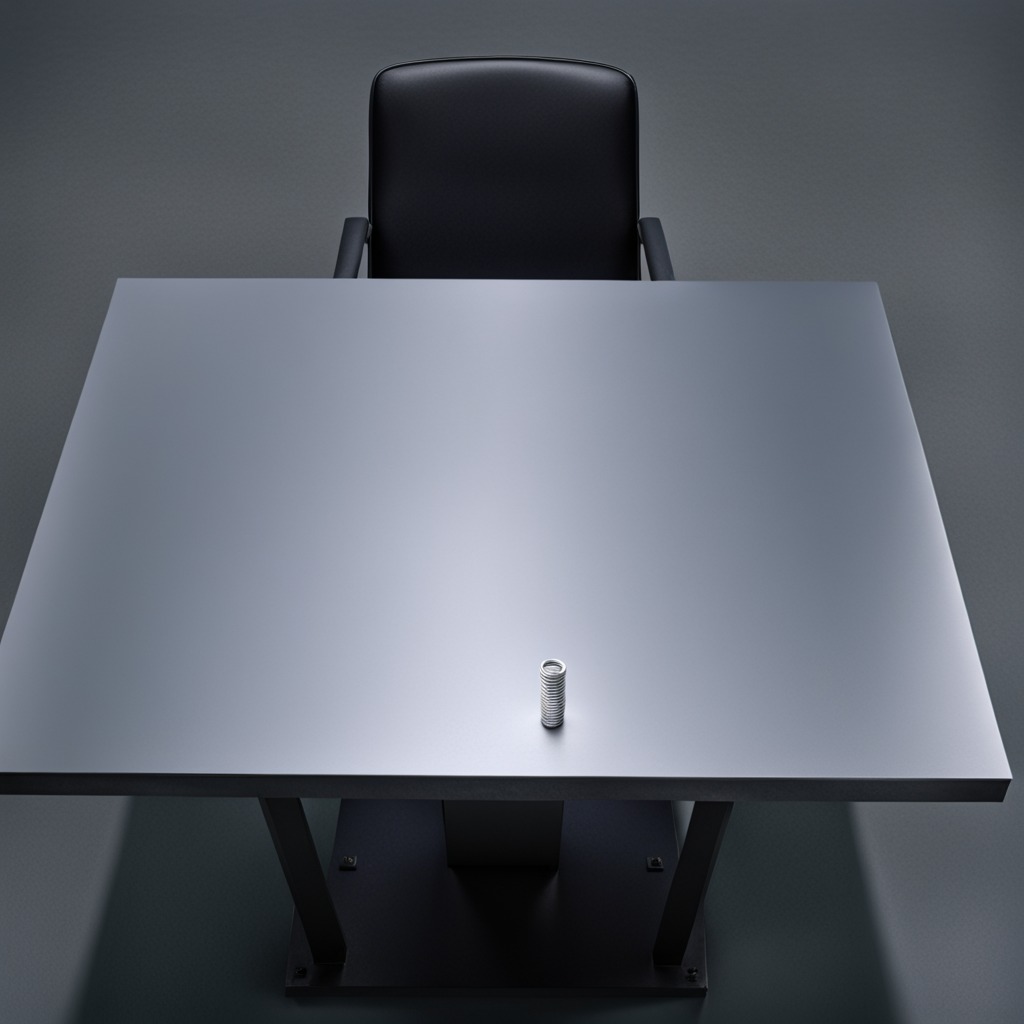
A coiled metal spring is lying on the tabletop.